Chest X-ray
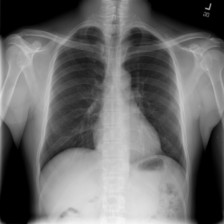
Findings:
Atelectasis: negative
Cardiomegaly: negative
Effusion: negative
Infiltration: negative
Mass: negative
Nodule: negative
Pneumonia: negative
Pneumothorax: negative
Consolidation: negative
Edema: negative
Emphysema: negative
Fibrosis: negative
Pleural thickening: negative
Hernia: negative